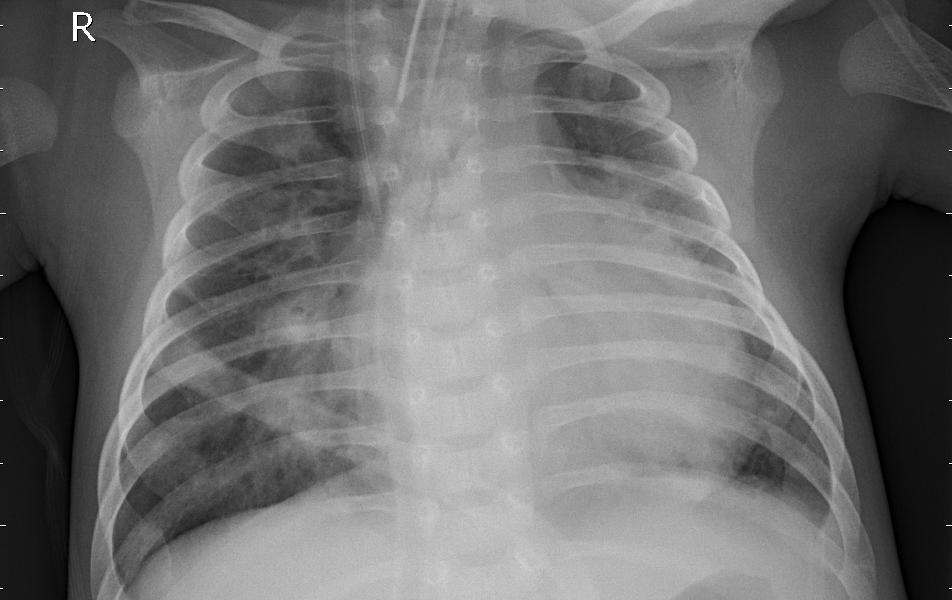
Diagnosis: PNEUMONIA